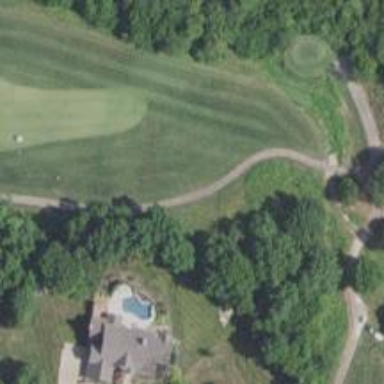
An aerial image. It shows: Service road designated as golf cart path.